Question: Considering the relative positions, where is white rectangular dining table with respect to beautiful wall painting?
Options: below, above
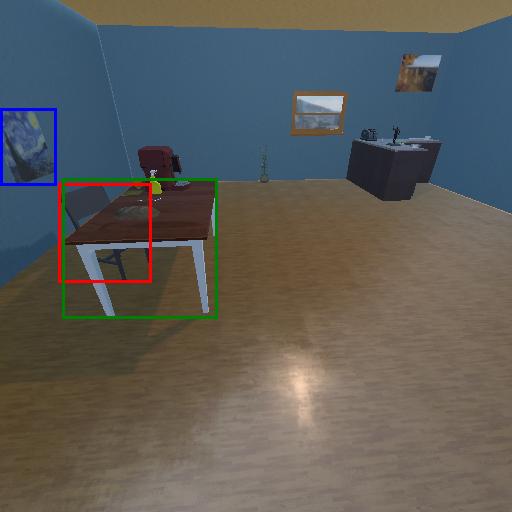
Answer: below